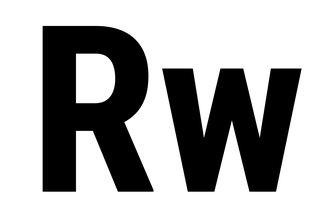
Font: Roboto_Condensed_Bold